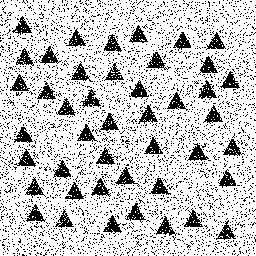
Squares: 0
Triangles: 44
Stars: 0
Total shapes: 44